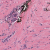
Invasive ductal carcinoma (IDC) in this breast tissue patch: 0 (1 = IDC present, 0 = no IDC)